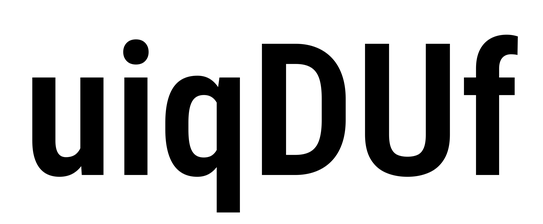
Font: Roboto_Condensed_SemiBold